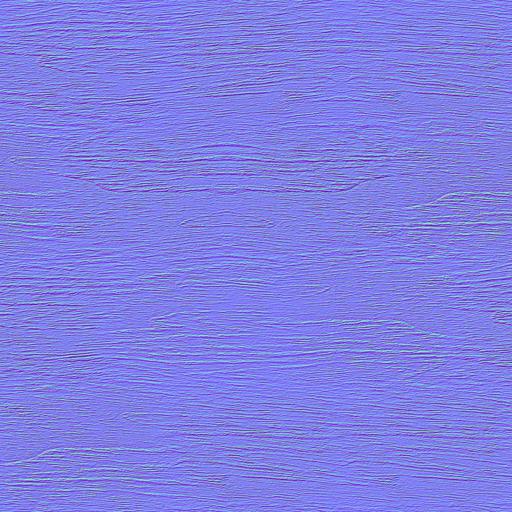
rough wood wooden